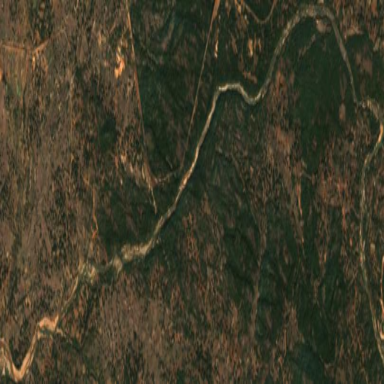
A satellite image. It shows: River flowing through natural landscape.